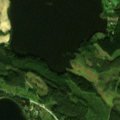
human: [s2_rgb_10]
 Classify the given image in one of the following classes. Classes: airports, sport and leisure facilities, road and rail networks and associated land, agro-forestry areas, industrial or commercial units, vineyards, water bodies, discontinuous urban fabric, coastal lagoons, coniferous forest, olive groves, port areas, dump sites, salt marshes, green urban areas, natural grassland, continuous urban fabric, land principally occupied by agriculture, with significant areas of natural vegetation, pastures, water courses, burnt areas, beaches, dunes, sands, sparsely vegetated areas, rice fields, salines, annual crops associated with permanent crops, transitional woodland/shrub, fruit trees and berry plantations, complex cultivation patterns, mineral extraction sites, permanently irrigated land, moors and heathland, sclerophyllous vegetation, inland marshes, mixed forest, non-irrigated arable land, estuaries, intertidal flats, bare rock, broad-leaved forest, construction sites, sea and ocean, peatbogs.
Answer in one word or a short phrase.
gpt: coniferous forest, mixed forest, transitional woodland/shrub, water bodies